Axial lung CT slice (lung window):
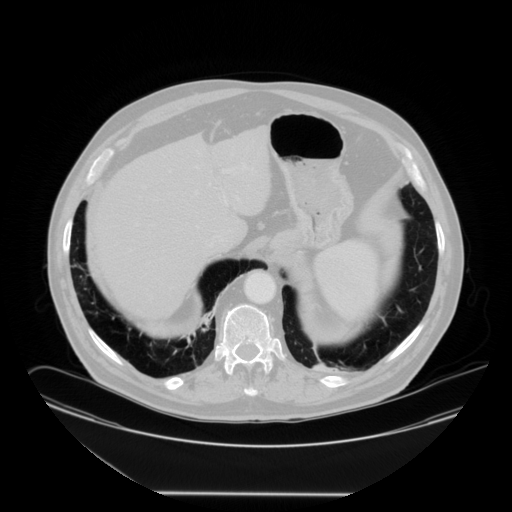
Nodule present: no